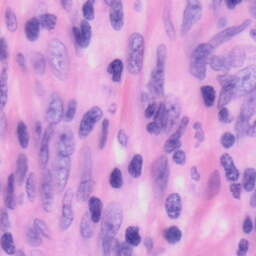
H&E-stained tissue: Skin